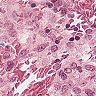
Metastatic tissue present: no